Question: I'm trying to define a helper method in konacha in coffeescript, something like this
'''
@expect_int_is_universal = (i) ->
expect(i).to.equal 42
describe '#test', ->
it 'checks if integer is 42', ->
@expect_int_is_universal(42)
'''
Is it possible in konacha?
edit: error log here:

update: the fix is putting it inside a beforeEach block
'''
beforeEach ->
@expect_int_is_universal = (i) ->
expect(i).to.equal 42
describe '#test', ->
it 'checks if integer is 42', ->
@expect_int_is_universal(42)
'''
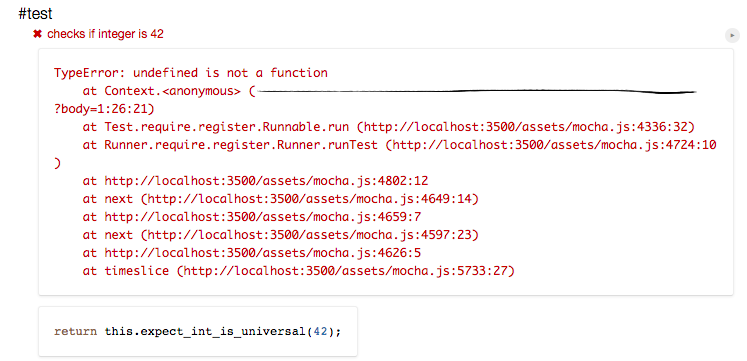
Answer: mu is too short hasn't successfully converted his comment as the answer, but i'll provide it here below:
@ (AKA this) inside your it callback is not the same @ as at the top level so you're defining expect_int_is_universal as a method on one object but trying to call it as a method on another object. Try without the @s. I don't know enough Konocha, Mocha, or Chai to say any more than that